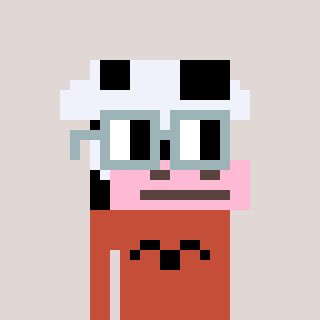
a pixel art character with square dark gray glasses, a cow-shaped head and a rust-colored body on a warm background